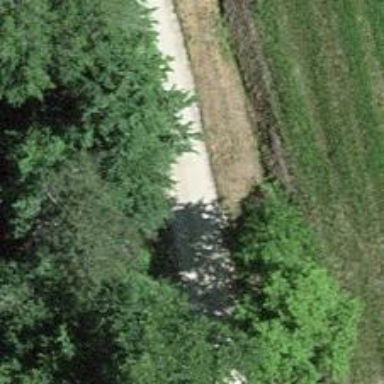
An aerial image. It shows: Track with fine gravel surface of grade2 quality.